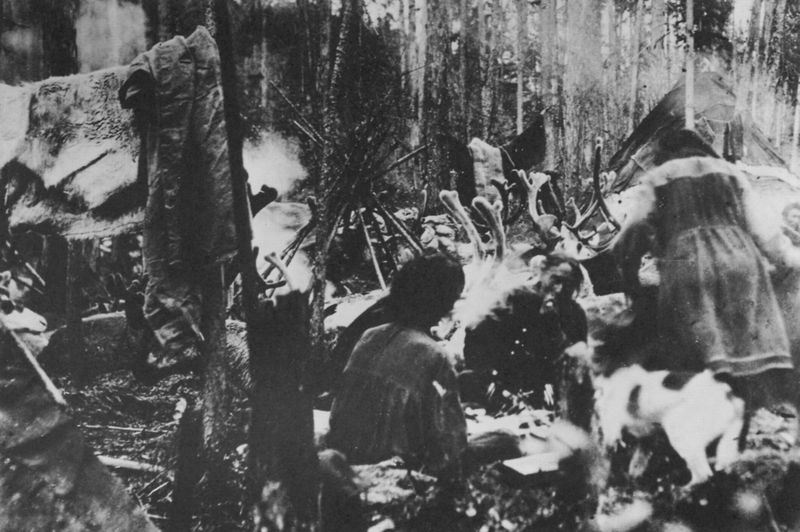
Titel: Ein Lager von Rentierjägern in der Taiga
Künstler: Russischer Photograph
Standort: Hamburg
Institution: Hamburgisches Museum für Völkerkunde
Schlagwörter: baum, feuer, mann, schatten, weiß, bäume, frauen, menschen, grau, kleider, licht, männer, rücken, schwarz, tisch, hund, tiere, gesicht, pelz, kalt, wald, fell, trocknen, leine, russland, krieg, stämme, foto, fotografie, photographie, uniformen, jagd, photo, felle, hirsch, geweih, zelt, lager, geweihe, indianer, verhandeln, elch, rentier, tipi, eingeborene, volkskunde, biwak